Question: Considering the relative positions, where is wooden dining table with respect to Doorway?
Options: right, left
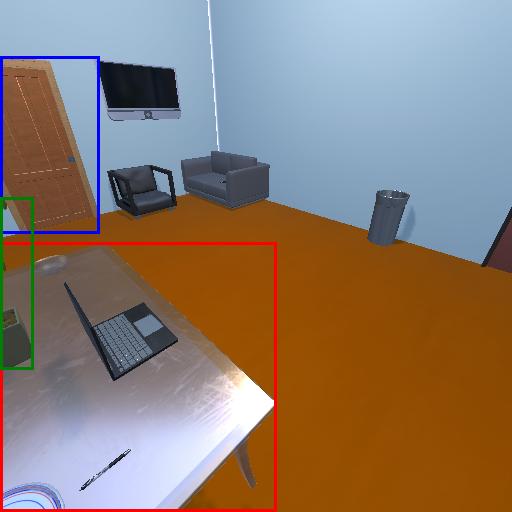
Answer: right